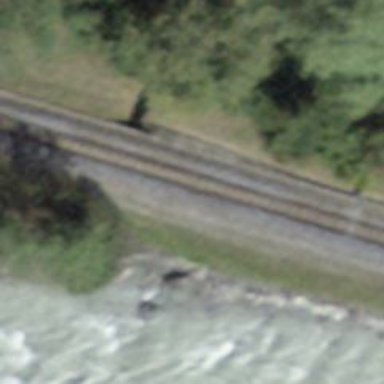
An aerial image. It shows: Narrow-gauge railway track with one electrified contact line.